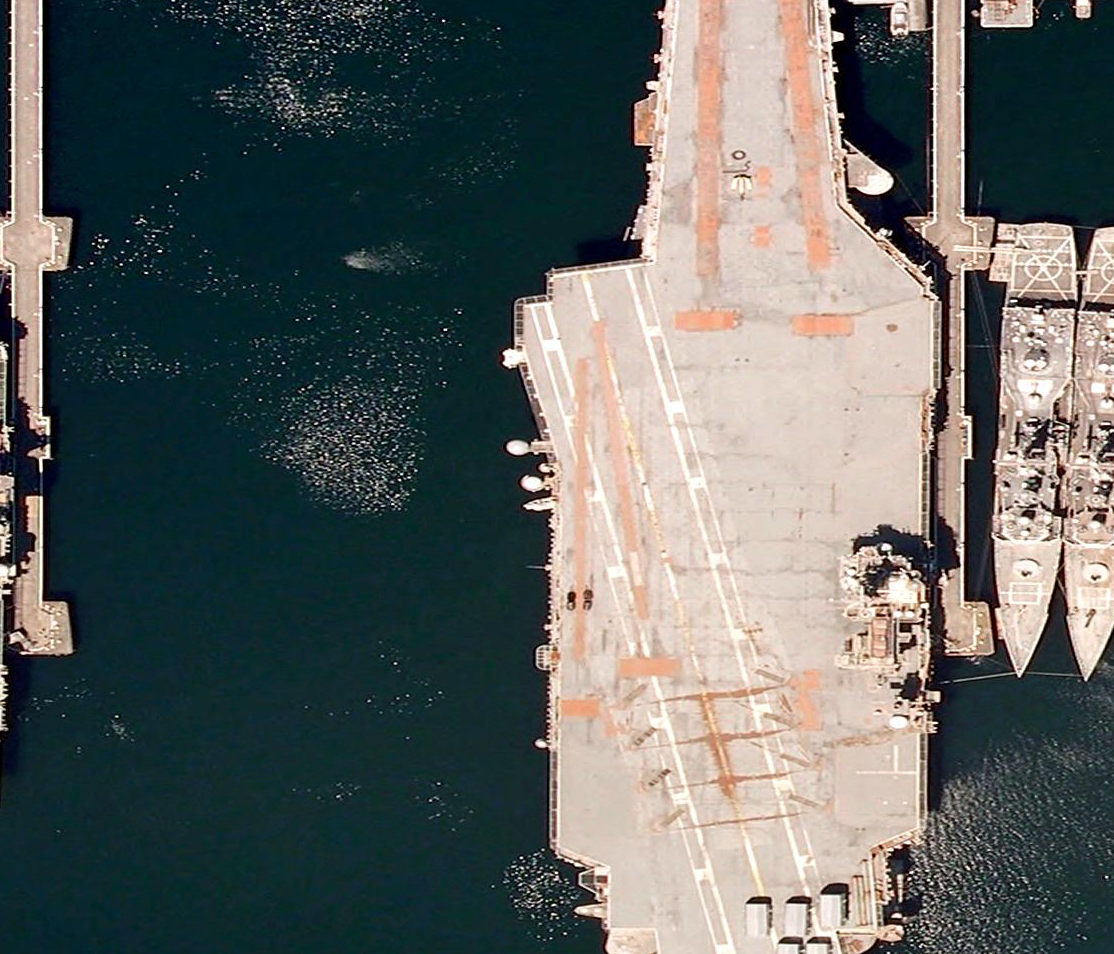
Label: aircraft_carrier